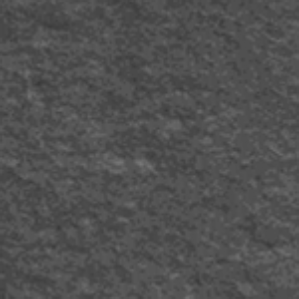
Label: frost